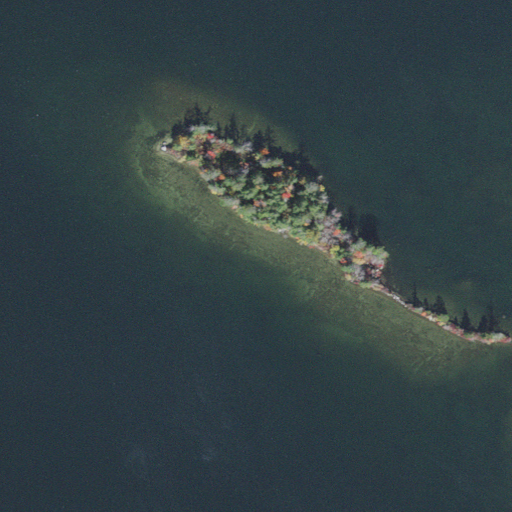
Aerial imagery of island in New Hampshire named Wallace Island containing open water and grassland